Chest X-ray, AP view. Patient: 47 years old, sex M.
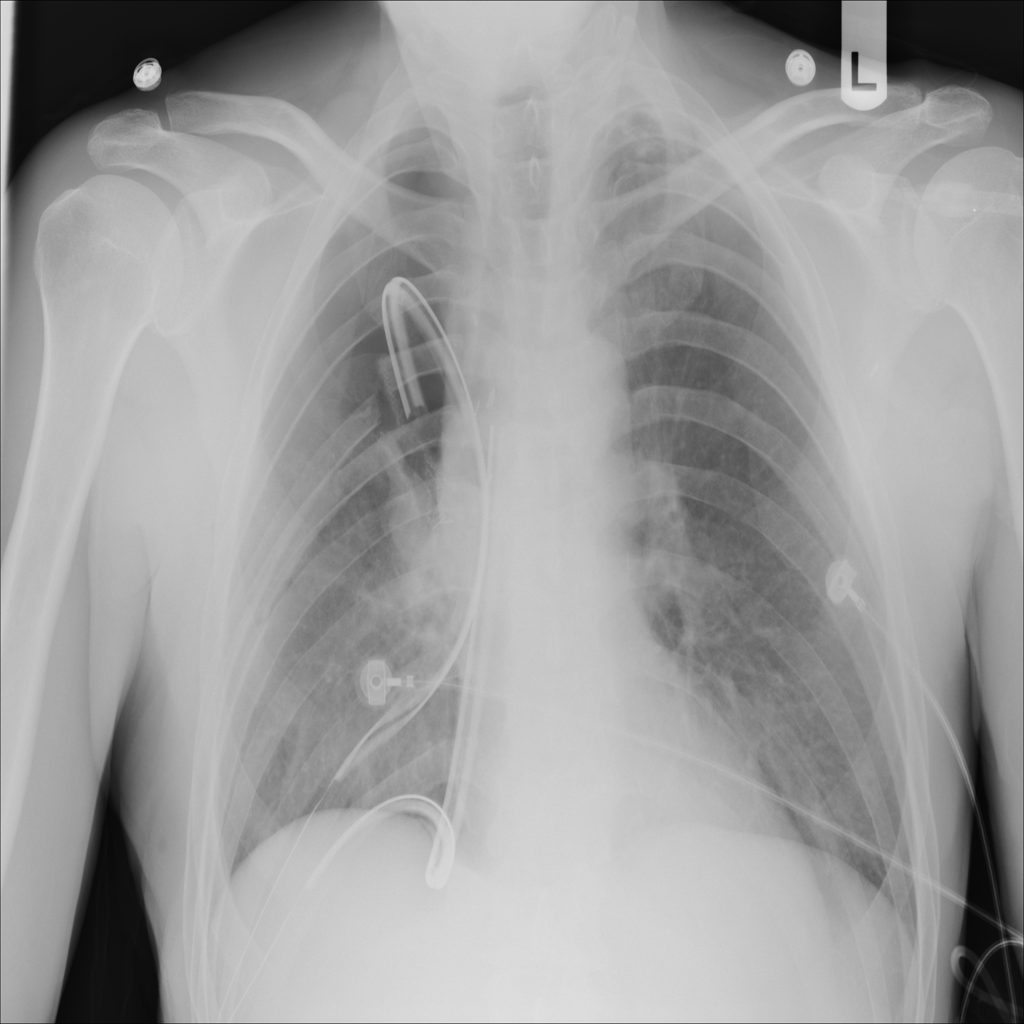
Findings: Atelectasis, Pneumothorax